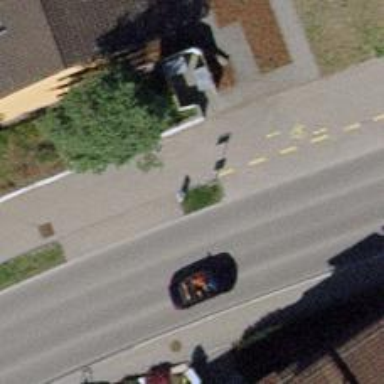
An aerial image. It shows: Bus stop with platform for public transport.